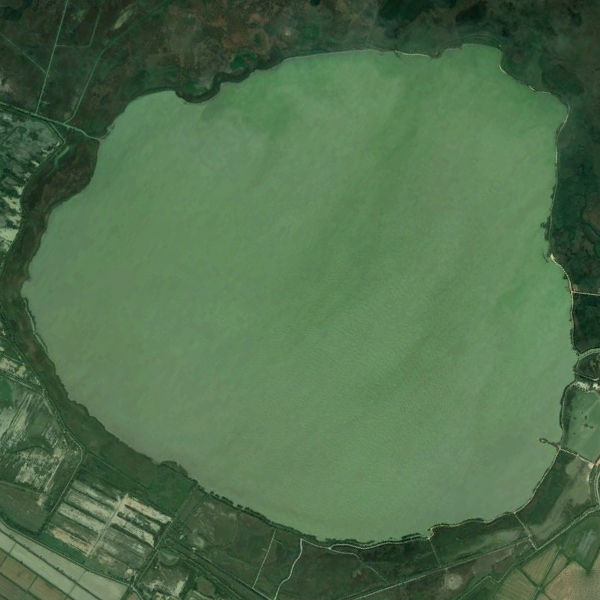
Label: Pond